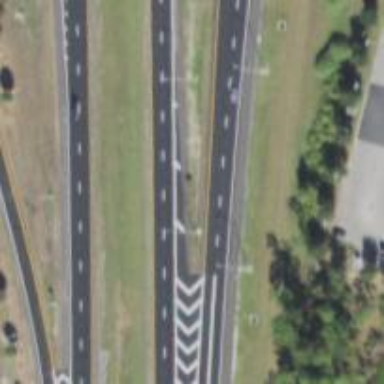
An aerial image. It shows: Asphalt motorway link.